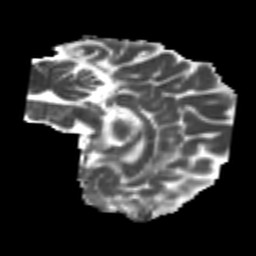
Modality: MD
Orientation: sagittal
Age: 23
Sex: male
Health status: healthy
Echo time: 0.074 s